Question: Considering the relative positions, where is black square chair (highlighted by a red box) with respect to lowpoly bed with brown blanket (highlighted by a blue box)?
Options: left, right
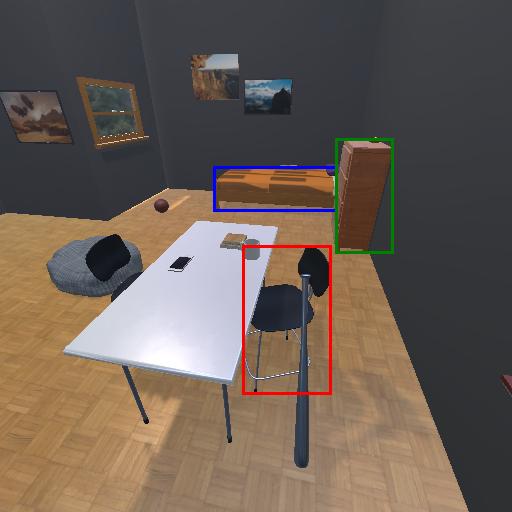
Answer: left